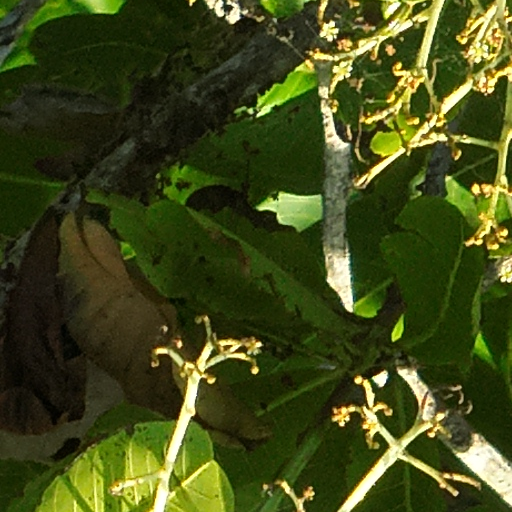
Species: Anacardium excelsum
GBIF accepted scientific name: Anacardium excelsum
Crown area (m\u00b2): 301.234